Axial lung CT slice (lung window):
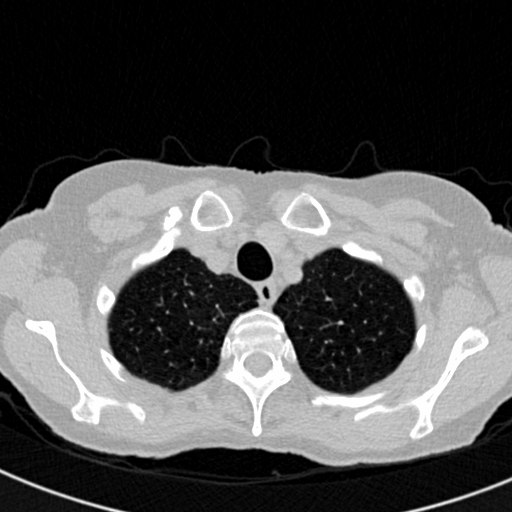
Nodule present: no